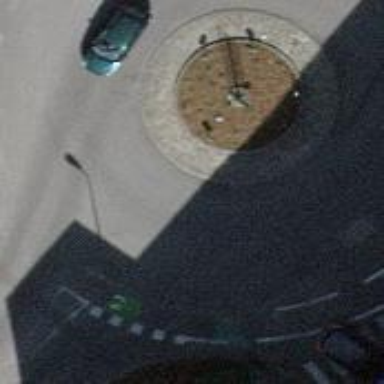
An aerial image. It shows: Tertiary road with asphalt surface leading to roundabout.